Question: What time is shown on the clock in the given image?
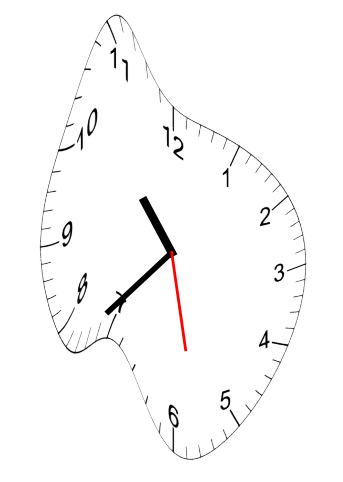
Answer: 10:37:28